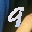
Label: 9